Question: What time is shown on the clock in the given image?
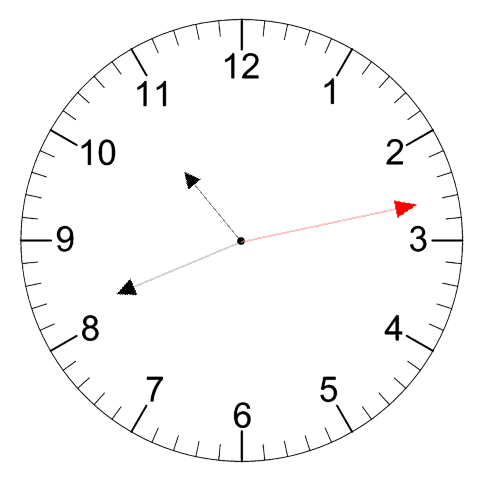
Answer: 10:41:13